【题型】证明题　【知识点】解析几何　【难度】medium
已知 $l_1,l_2$ 既是双曲线 $C_1$: $x^2 - \frac{y^2}{4} = 1$ 的两条渐近线，也是双曲线 $C_2$: $\frac{x^2}{a^2} - \frac{y^2}{b^2} = 1$ 的渐近线，且双曲线 $C_2$ 的焦距是双曲线 $C_1$ 的焦距的 $\sqrt{3}$ 倍.

(1) 求双曲线 $C_2$ 的标准方程；

(2) 任作一条平行于 $l_1$ 的直线 $l$ 依次与直线 $l_2$ 以及双曲线 $C_1,C_2$ 交于点 $L$、$M$、$N$，求 $\frac{MN}{NL}$ 的值；

(3) 如图，$P$ 为双曲线 $C_2$ 上任意一点，过点 $P$ 分别作 $l_1,l_2$ 的平行线交 $C_1$ 于 $A$、$B$ 两点，证明：$\triangle PAB$ 的面积为定值，并求出该定值.

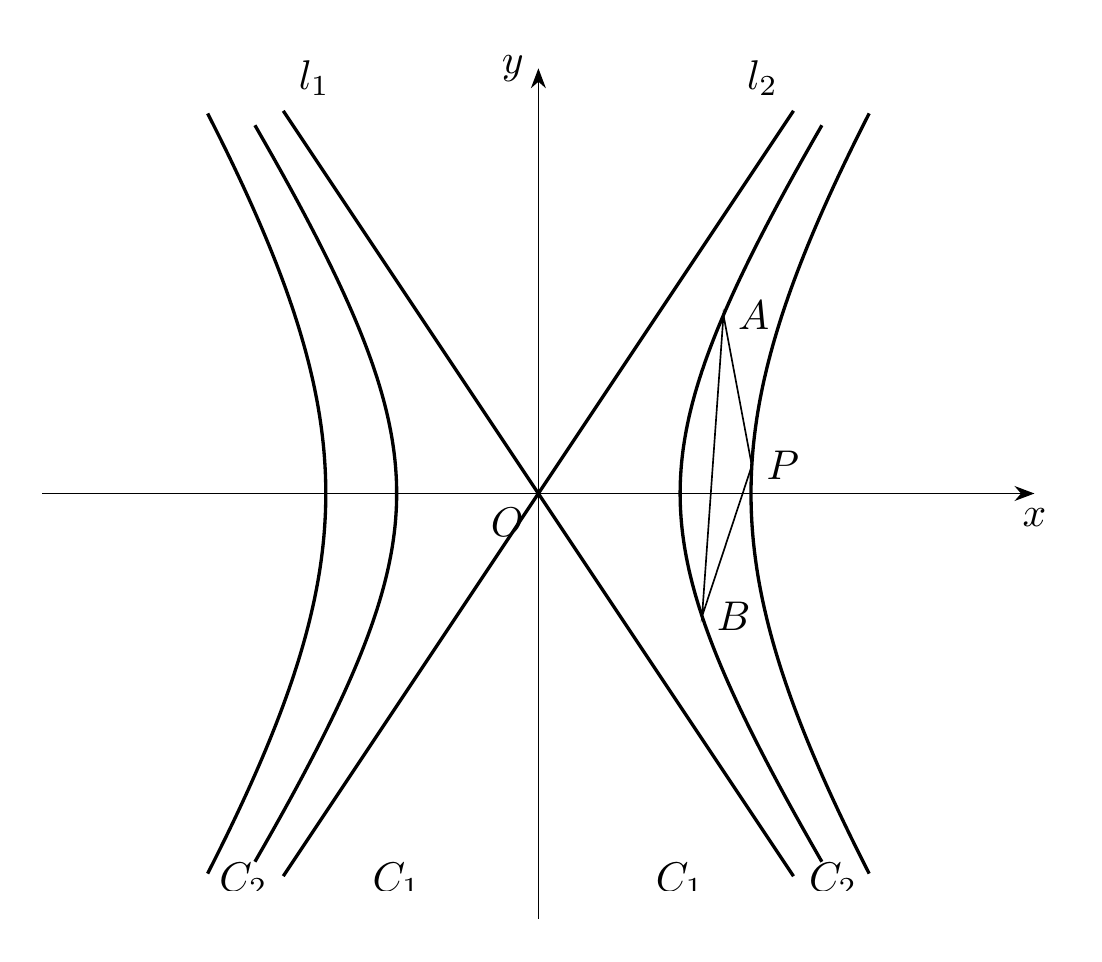
【解答】
\textbf{【答案】}
(1) $\frac{x^2}{3} - \frac{y^2}{12} = 1$

(2) $\frac{2}{3}$

(3) 证明见解析，定值为 $\frac{2}{3}$

\textbf{【分析】}
(1) 根据题意确定 $b = 2a$，求出 $c$，即可得双曲线 $C_2$ 的方程；

(2) 设 $l_1: y = -2x$，$l: y = -2x + m$，分别联立 $l_1$ 与 $l$、联立 $l$ 与 $C_1$、联立 $l$ 与 $C_2$ 的方程可得 $x_L = \frac{m}{4}$、$x_M = \frac{m^2+4}{4m}$、$x_N = \frac{m^2+12}{4m}$，由 $\frac{LM}{MN}$ 可得答案；

(3) 延长 $PA$、$PB$ 分别交渐近线于 $C$、$D$ 两点，设 $P(x_0,y_0)$，求出 $PA$、$PB$ 的方程与 $l_1$ 的方程联立解得 $x_C = \frac{2x_0+y_0}{4}$、$x_D = \frac{2x_0-y_0}{4}$，可得 $|PC| \cdot |PD| = \sqrt{5}|x_P - x_C| = \sqrt{5}|x_P - x_D|$，设 $l_2$ 的倾斜角为 $\alpha$，利用正切的二倍角公式和三角形面积公式可得答案.

\textbf{【详解】}
(1)

依题意 $b = 2a$，根据双曲线 $C_2$ 的焦距是双曲线 $C_1$ 的焦距的 $\sqrt{3}$ 倍，可得 $c = \sqrt{3}\sqrt{1+4} = \sqrt{15}$，$c^2 = a^2 + b^2 = 5a^2 = 15$，

即 $a^2 = 3$，故双曲线 $C_2$ 的标准方程为 $\frac{x^2}{3} - \frac{y^2}{12} = 1$；

---

(2)

不妨设 $l_1: y = -2x$，则设 $l: y = -2x + m$，

联立
\[
\begin{cases}
y = -2x + m \\
y = 2x
\end{cases}
\]
，可得 $x_L = \frac{m}{4}$，联立
\[
\begin{cases}
y = -2x + m \\
x^2 - \frac{y^2}{4} = 1
\end{cases}
\]
可得 $x_M = \frac{m^2+4}{4m}$，

联立
\[
\begin{cases}
y = -2x + m \\
\frac{x^2}{3} - \frac{y^2}{12} = 1
\end{cases}
\]
可得 $x_N = \frac{m^2+12}{4m}$，

从而 $\frac{LM}{MN} = \frac{x_M - x_L}{x_N - x_M} = \frac{\frac{m^2+4}{4m} - \frac{m}{4}}{\frac{m^2+12}{4m} - \frac{m^2+4}{4m}} = \frac{1}{2}$，$\frac{MN}{NL} = \frac{2}{3}$；

---

(3)

证明：如图，延长 $PA$，$PB$ 分别交渐近线于 $C$，$D$ 两点，

由 (2) 可知 $\frac{PA}{PC} = \frac{PB}{PD} = \frac{2}{3}$，则 $S_{\triangle PAB} = \frac{4}{9}S_{\triangle PCD}$，

设 $P(x_0,y_0)$，则 $PA: y = -2(x - x_0) + y_0$，联立
\[
\begin{cases}
y = -2(x - x_0) + y_0 \\
y = 2x
\end{cases}
\]
，

解得 $x_C = \frac{2x_0+y_0}{4}$，

而 $PB: y = 2(x - x_0) + y_0$，联立
\[
\begin{cases}
y = 2(x - x_0) + y_0 \\
y = -2x
\end{cases}
\]
，解得 $x_D = \frac{2x_0-y_0}{4}$，

从而 $|PC| \cdot |PD| = \sqrt{5}|x_P - x_C| \times \sqrt{5}|x_P - x_D| = 5\left|\frac{2x_0-y_0}{4}\right| \cdot \left|\frac{2x_0+y_0}{4}\right| = \frac{15}{4}$，

设 $l_2$ 的倾斜角为 $\alpha$，则 $\tan\alpha = 2$，而 $\angle APB = \angle COD = 2\alpha$，故 $\sin2\alpha = \frac{2\tan\alpha}{1+\tan^2\alpha} = \frac{4}{5}$，

则 $S_{\triangle PCD} = \frac{1}{2}|PC| \cdot |PD|\sin2\alpha = \frac{3}{2}$，因此 $S_{\triangle PAB} = \frac{4}{9}S_{\triangle PCD} = \frac{2}{3}$.

故 $\triangle PAB$ 的面积为定值 $\frac{2}{3}$.

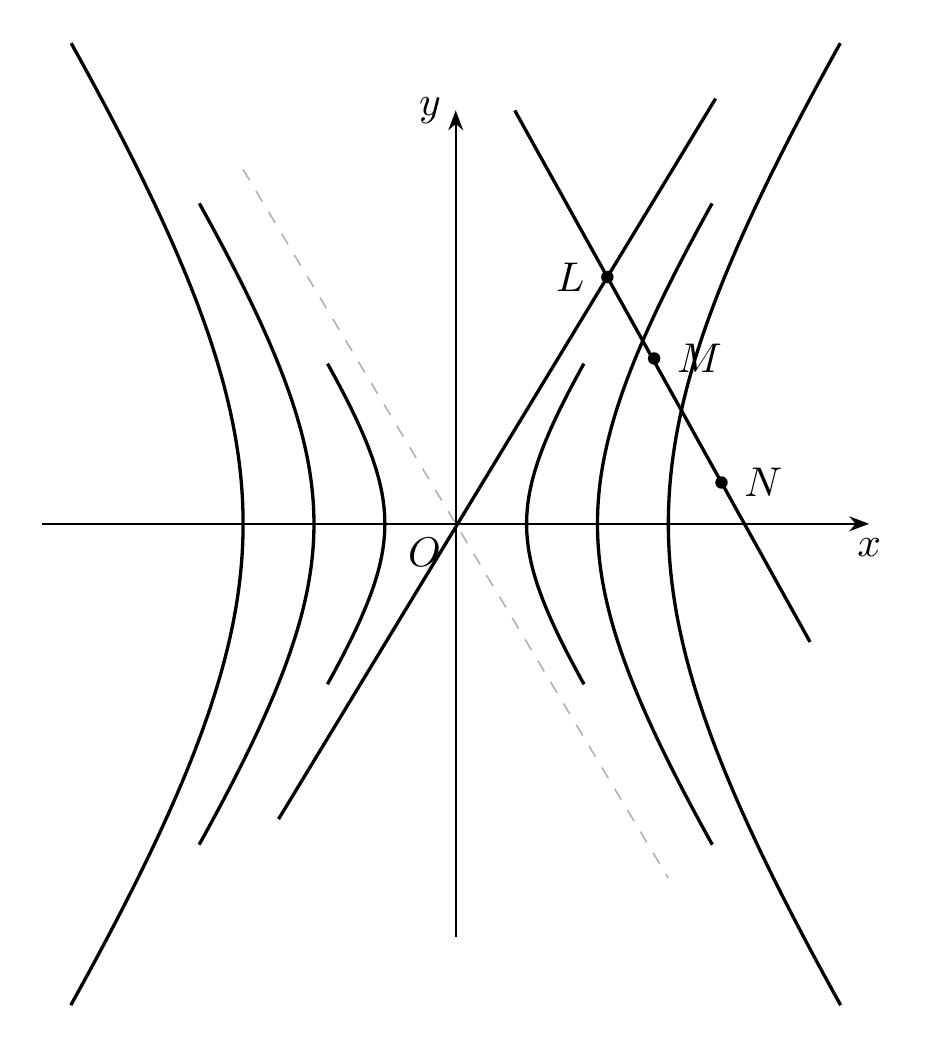
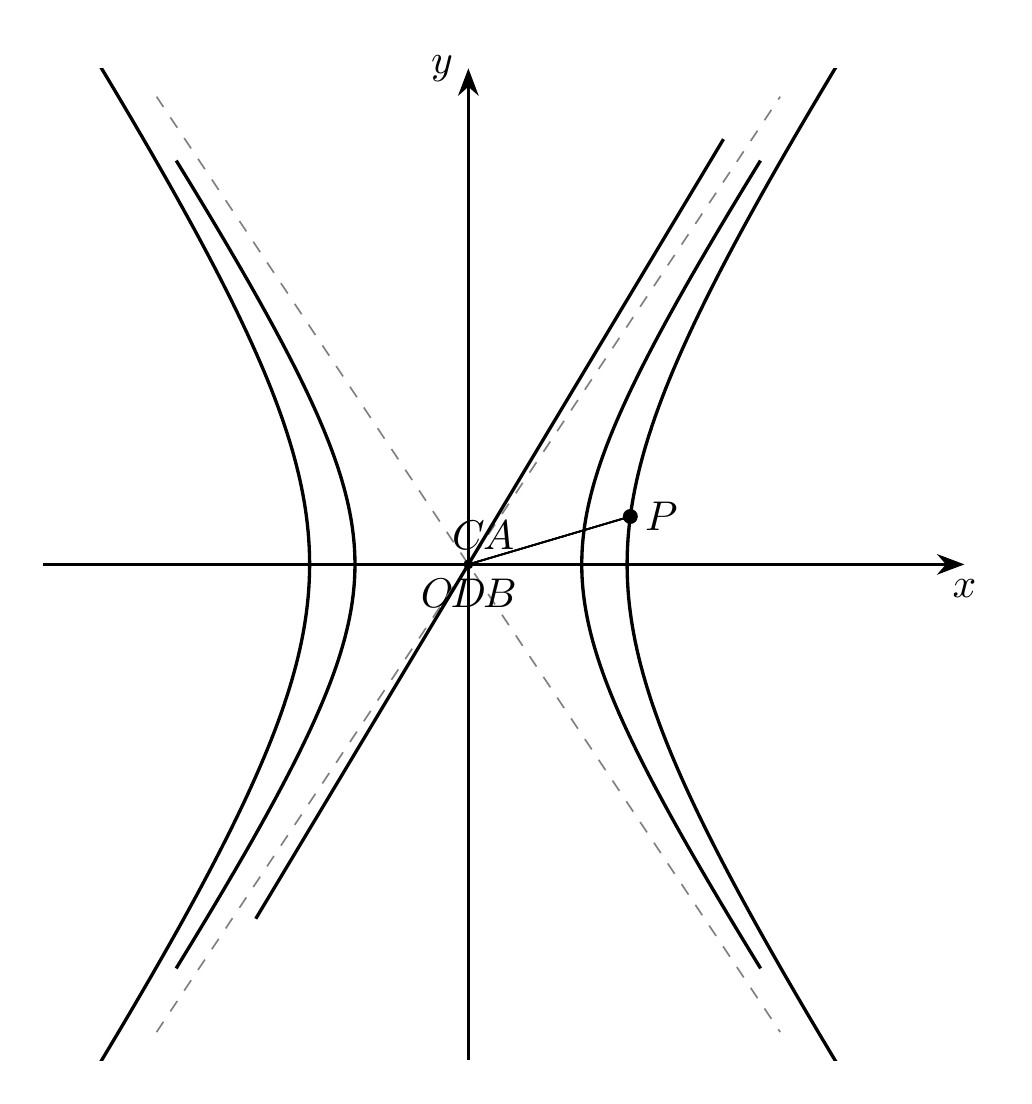